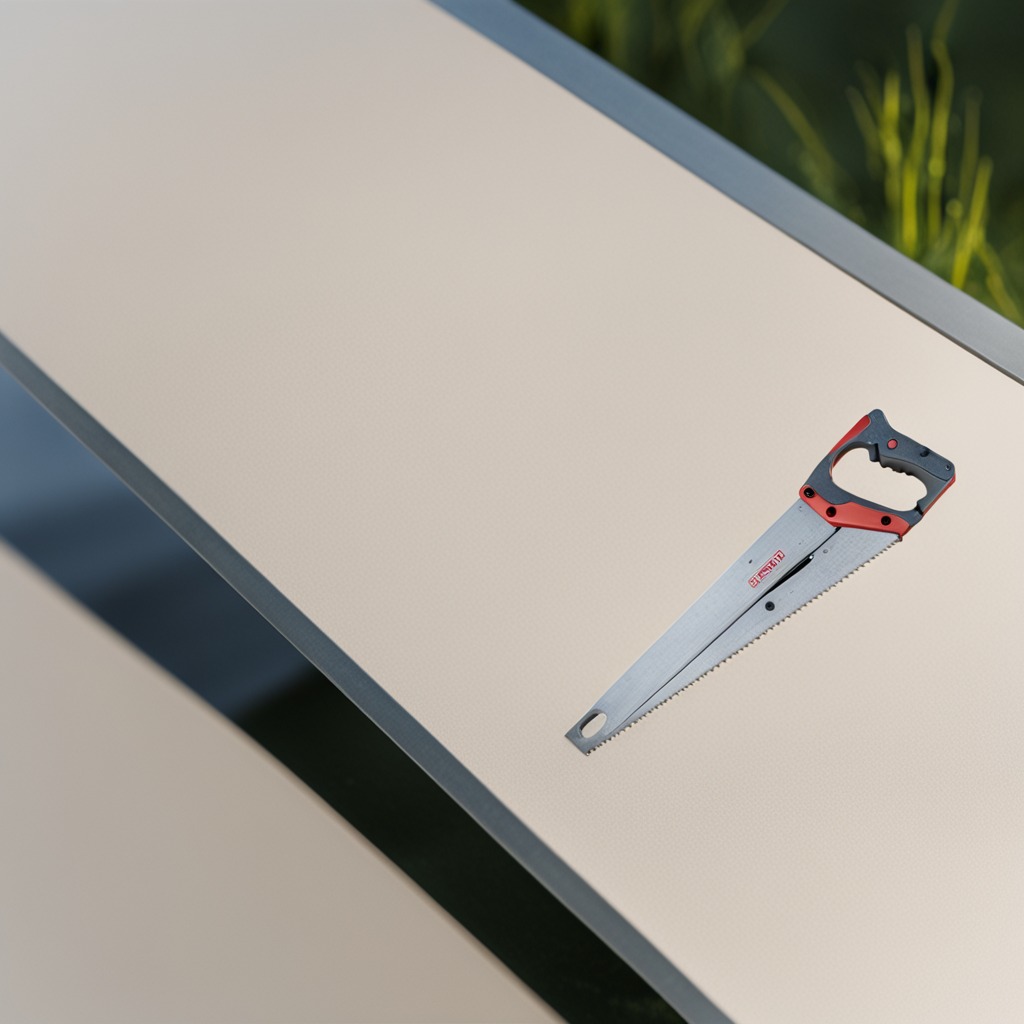
A handheld metal saw is lying on a clean utility table in a temporary outdoor tool station.